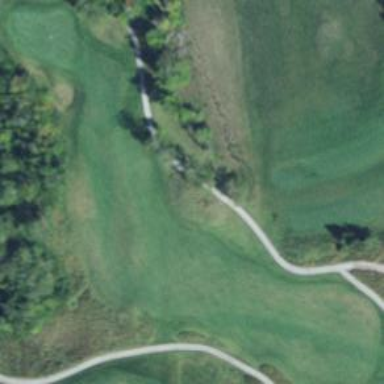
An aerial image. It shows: Grassy area designated as golf fairway.